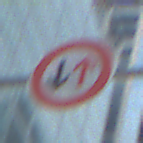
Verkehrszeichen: VorrangDesGegenverkehrs
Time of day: MorningAfternoon
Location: Outdoor (Urban)
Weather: PartlyCloudy
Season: NotSpecified
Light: Natural